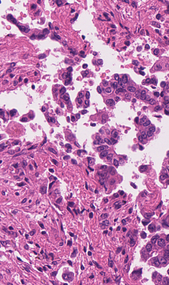
Tumor epithelial tissue: yes
Tumor-associated stroma tissue: yes
Normal tissue: no